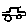
Label: car